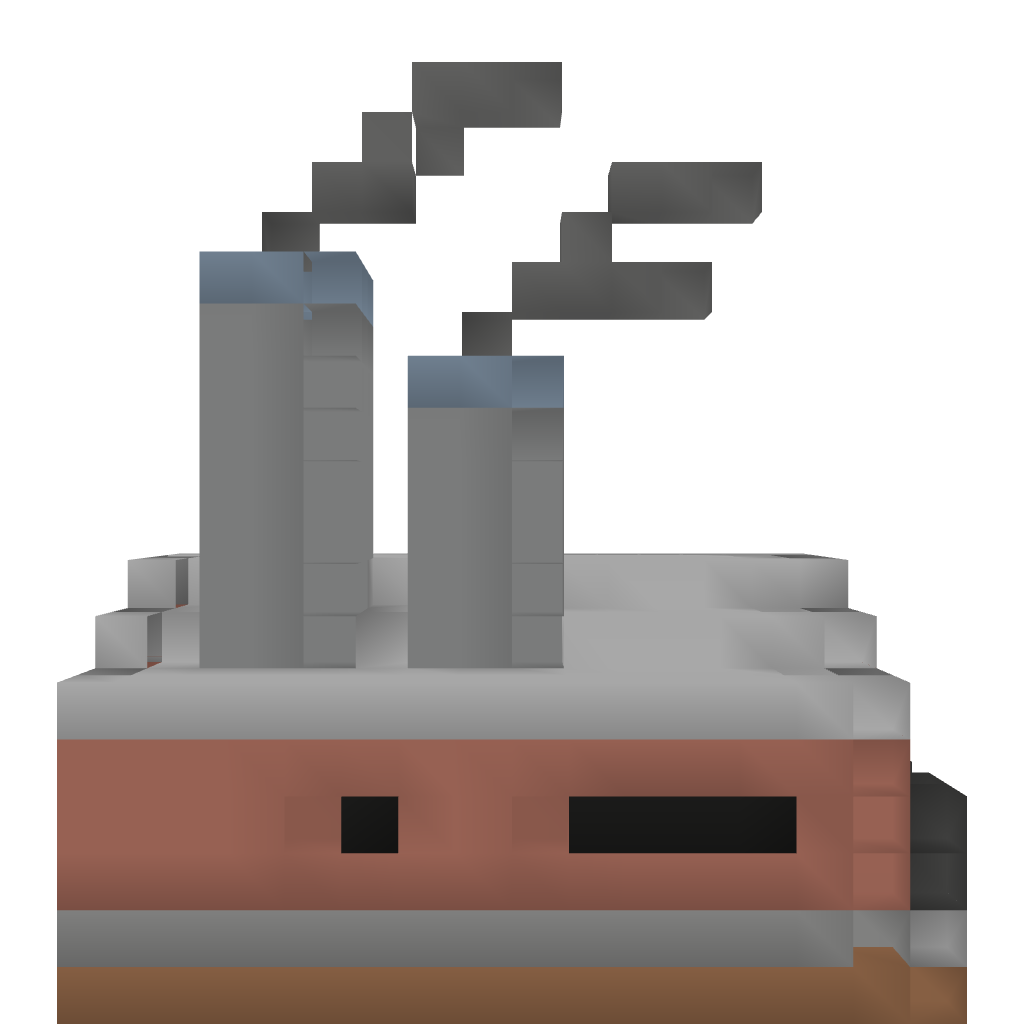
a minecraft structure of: Testificate Co. Ltd. Furnace &amp; Smithy